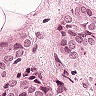
Metastatic tissue present: yes